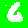
Digit: 6